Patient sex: M
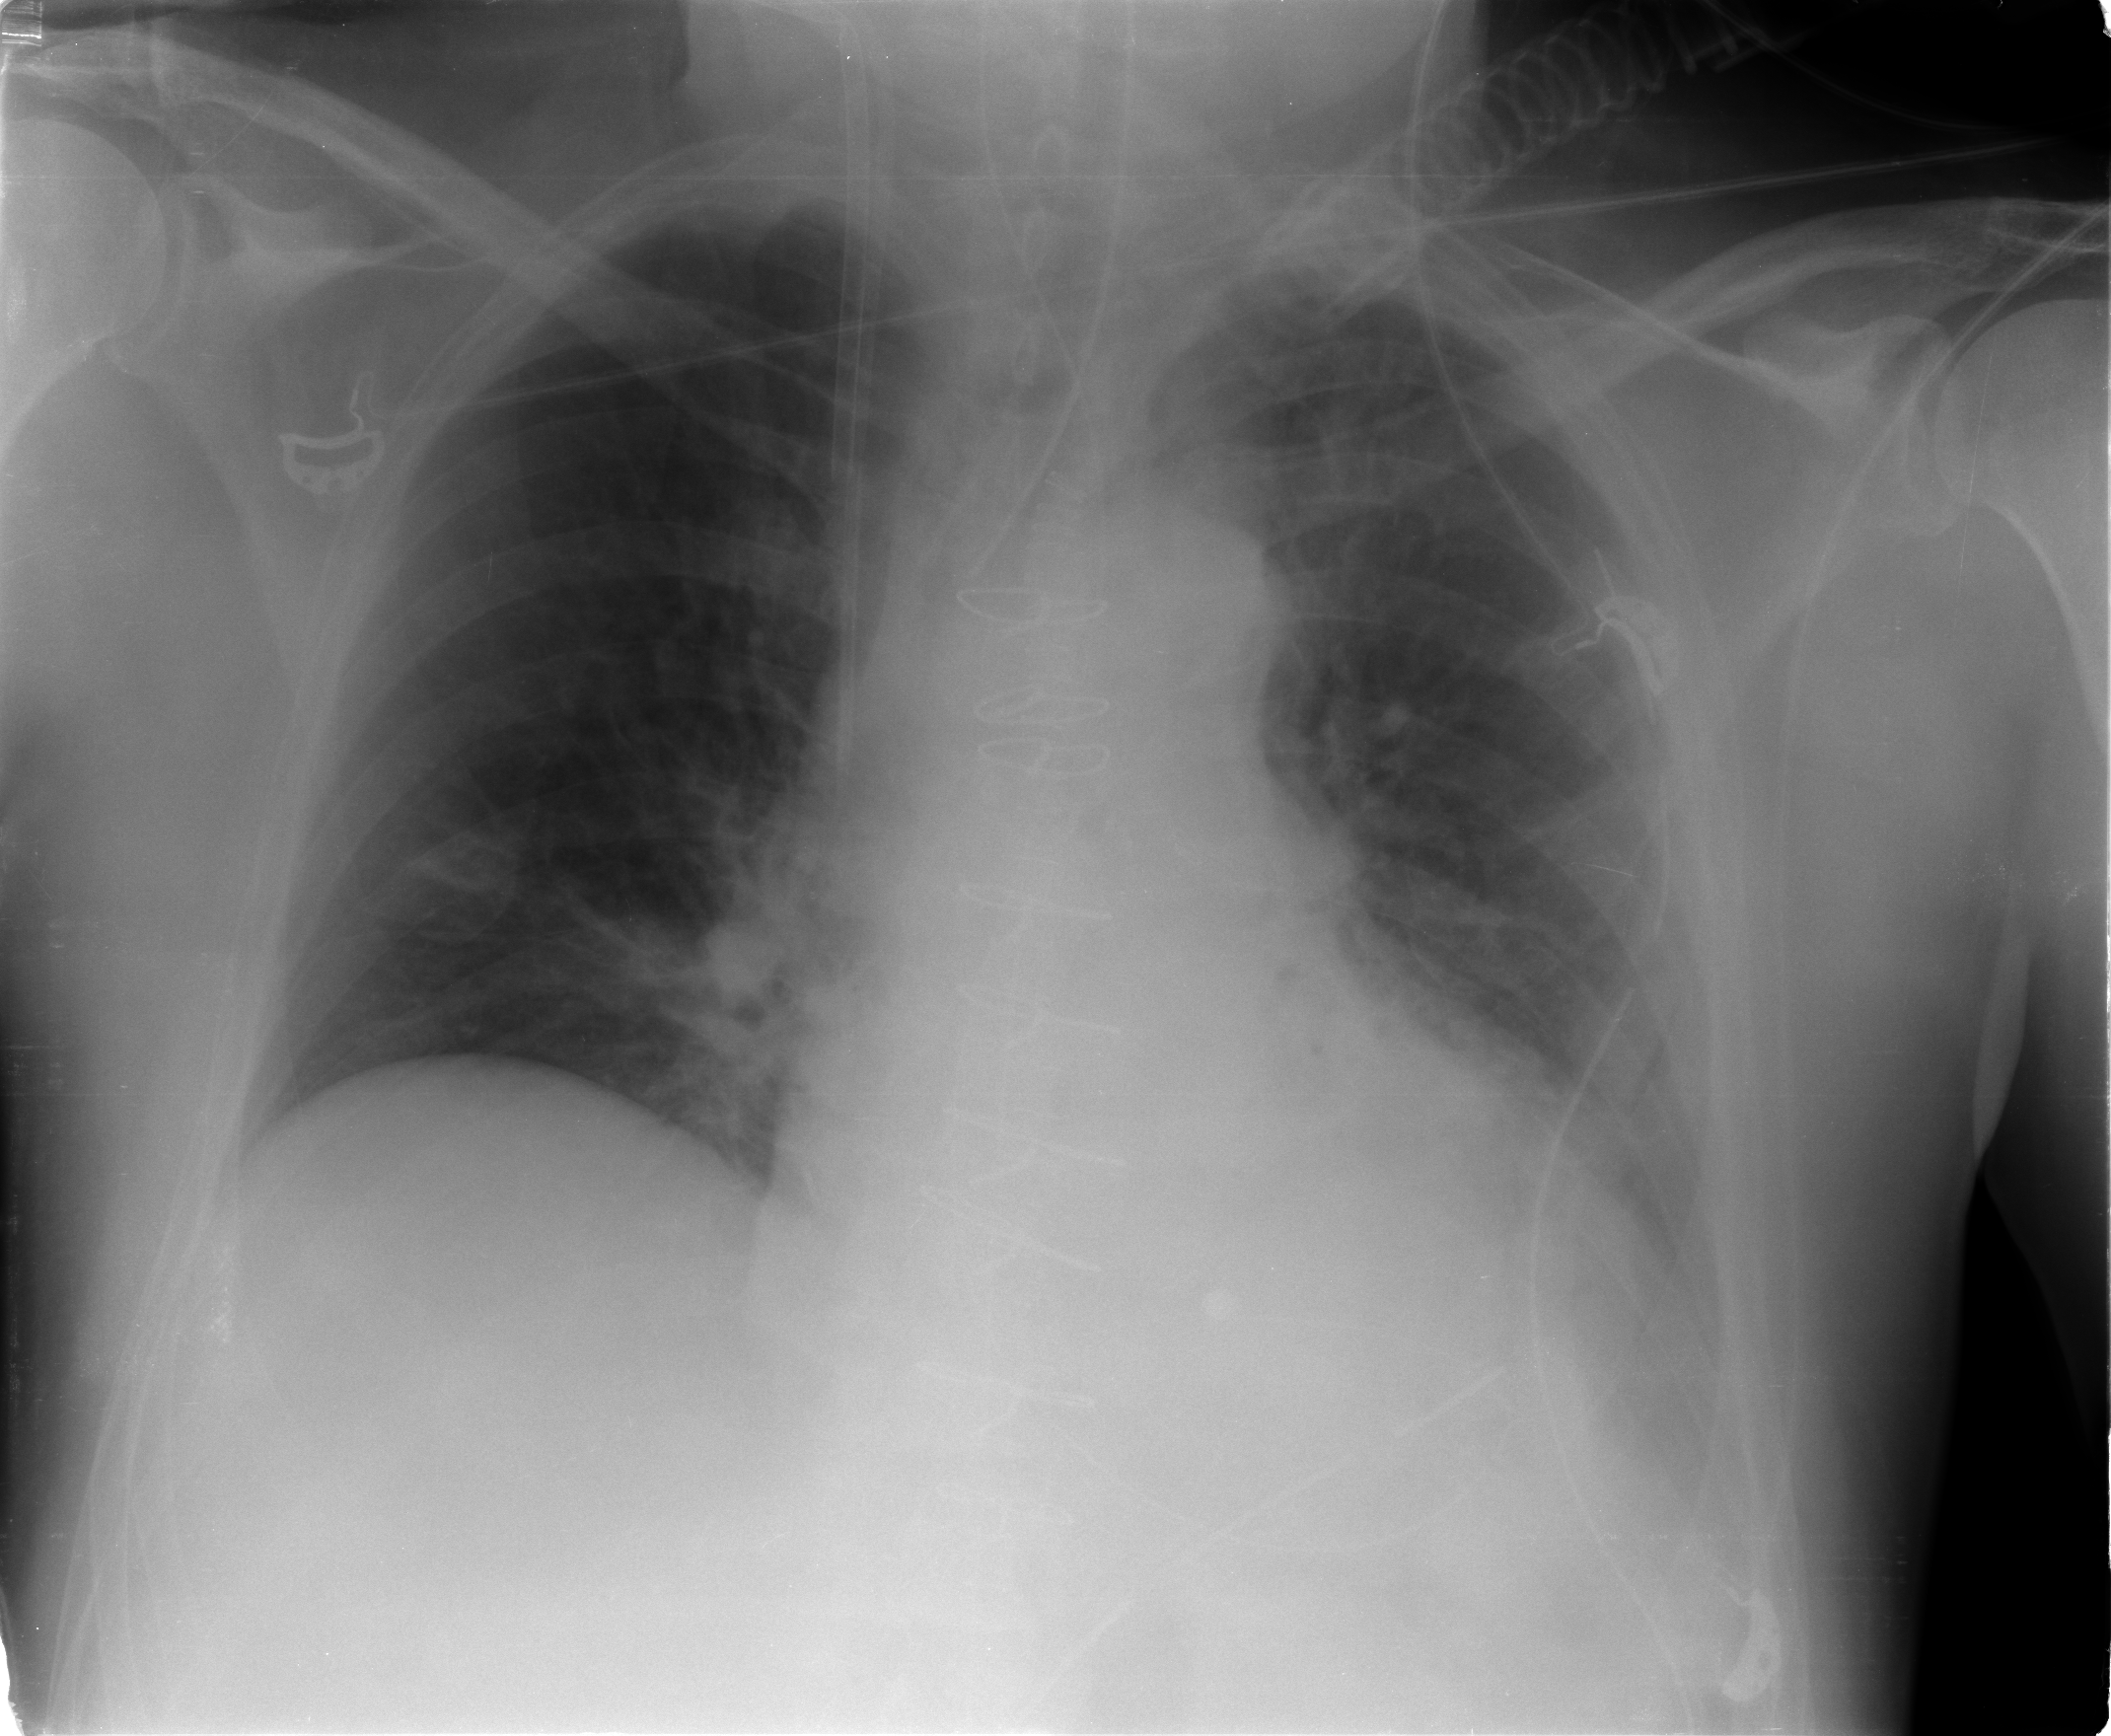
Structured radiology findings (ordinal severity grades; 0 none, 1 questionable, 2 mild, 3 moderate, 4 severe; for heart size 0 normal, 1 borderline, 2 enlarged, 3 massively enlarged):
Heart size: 1
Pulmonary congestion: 2
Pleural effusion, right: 0
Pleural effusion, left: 2
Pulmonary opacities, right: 0
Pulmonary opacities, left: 1
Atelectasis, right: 1
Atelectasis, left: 2